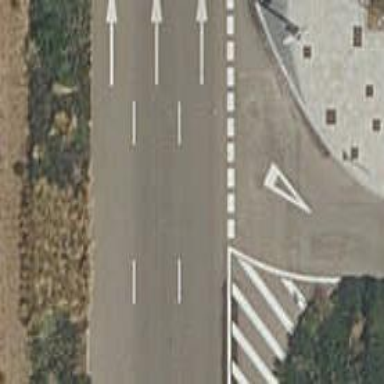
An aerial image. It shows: Road with "give way" sign.